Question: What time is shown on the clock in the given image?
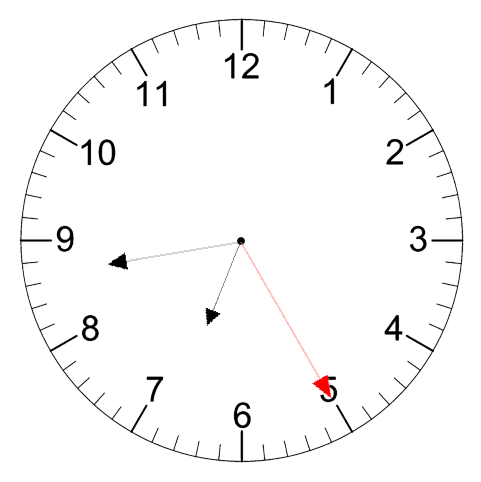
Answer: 06:43:25